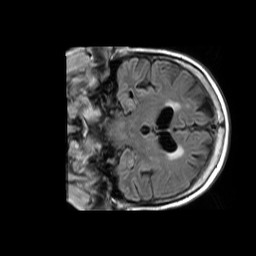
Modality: FLAIR
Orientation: coronal
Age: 71
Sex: male
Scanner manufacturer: philips
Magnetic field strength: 1.5 T
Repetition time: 11 s
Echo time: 0.14 s